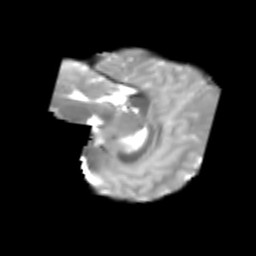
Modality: T2w
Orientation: sagittal
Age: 6
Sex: female
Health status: healthy